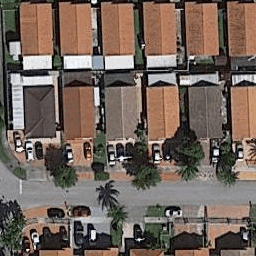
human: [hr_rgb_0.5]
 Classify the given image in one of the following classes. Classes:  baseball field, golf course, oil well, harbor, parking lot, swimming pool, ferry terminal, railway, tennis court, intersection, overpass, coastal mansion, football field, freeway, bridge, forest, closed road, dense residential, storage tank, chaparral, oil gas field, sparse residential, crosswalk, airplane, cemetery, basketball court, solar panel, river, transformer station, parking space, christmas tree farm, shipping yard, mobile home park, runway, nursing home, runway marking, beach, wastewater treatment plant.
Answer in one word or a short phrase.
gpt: dense residential